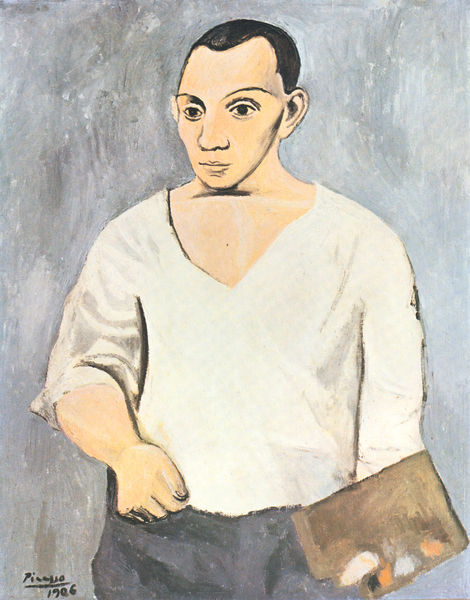
Titel: Selbstporträt mit Palette
Künstler: Pablo Ruiz Picasso
Standort: Philadelphia (Pennsylvania)
Institution: Philadelphia Museum of Art
Schlagwörter: blau, dunkel, gemälde, hand, mann, cezanne, braun, grau, haar, hell, mund, nase, ohr, stirn, weiss, blick, beige, malerei, hemd, hose, augen, gesicht, hals, portrait, porträt, signatur, öl, haare, ohren, maler, selbstporträt, buch, selbstbildnis, palette, selbstportrait, picasso, pullover, klassisch, pablo